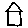
Label: house